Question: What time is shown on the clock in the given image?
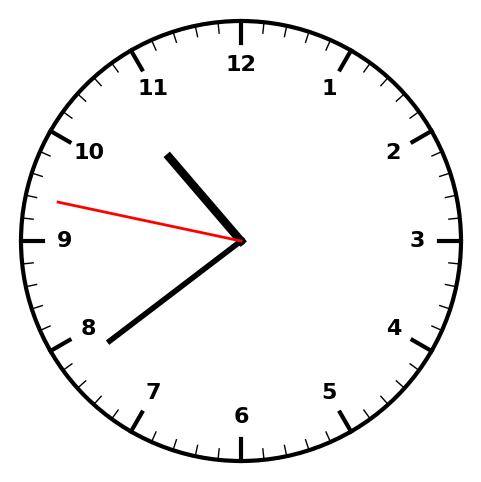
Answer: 10:38:47